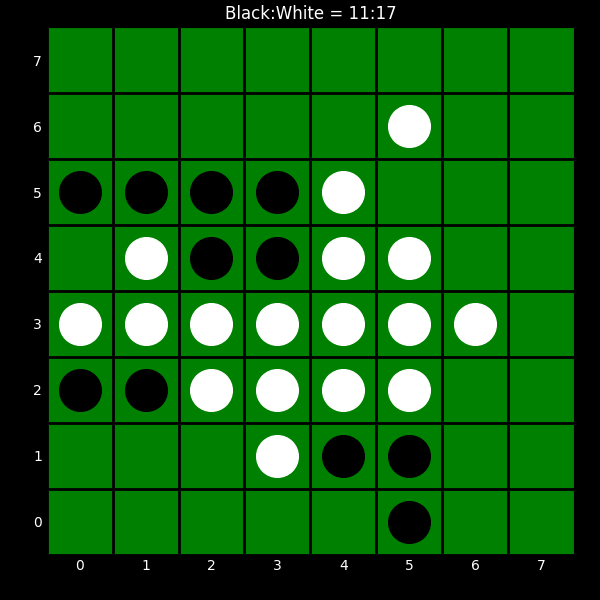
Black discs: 11
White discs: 17